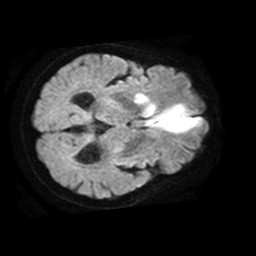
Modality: TRACE
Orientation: axial
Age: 68
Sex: female
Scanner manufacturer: philips
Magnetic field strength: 1.5 T
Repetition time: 3.689 s
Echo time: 0.09411 s